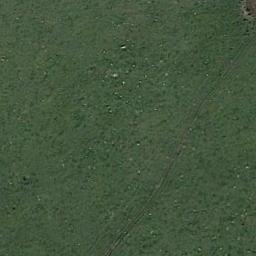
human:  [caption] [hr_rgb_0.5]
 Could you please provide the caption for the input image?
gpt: The entire image is dominated by grass .

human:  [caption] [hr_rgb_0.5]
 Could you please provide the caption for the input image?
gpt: The meadow is dense but uneven .

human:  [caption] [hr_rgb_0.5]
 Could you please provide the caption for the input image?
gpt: The meadow is full of green grass .

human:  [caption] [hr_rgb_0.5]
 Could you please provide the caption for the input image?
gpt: This meadow has evenly distributed dense grasses .

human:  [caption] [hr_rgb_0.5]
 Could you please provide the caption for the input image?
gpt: A dense meadow with many green grass .